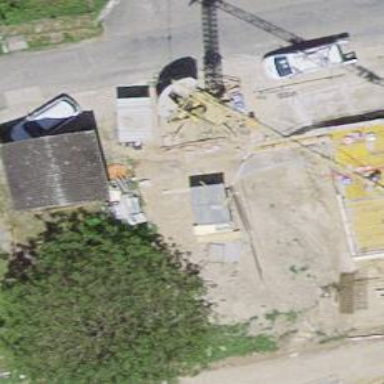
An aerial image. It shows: Garage building.